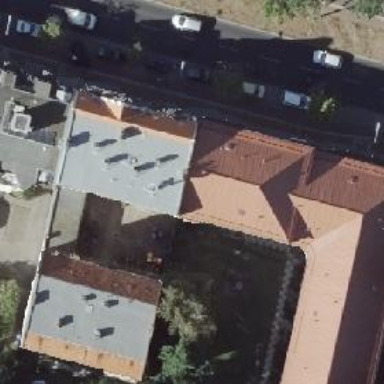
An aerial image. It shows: Hipped roof on apartment building.